Interaction volume radius: 5 \u00c5
Interaction volume height: 30 \u00c5
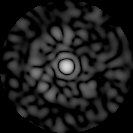
Disorder parameter: 0.8326